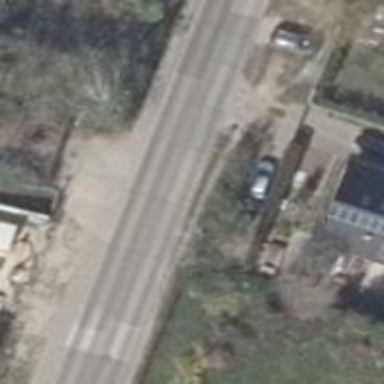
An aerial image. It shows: Tertiary road with concrete surface. Sidewalks are present on both sides of the road.